Here is the time-frequency (STFT) view of a rotor kit's vibration measurement. Based on the visible evidence, which rotor condition applies: normal, misalignment, unbalance, looseness?
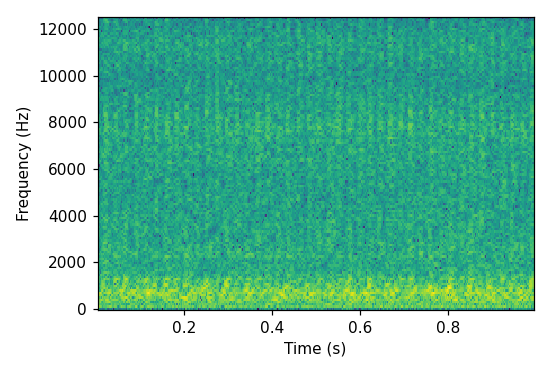
Answer: misalignment